Question: I have a UITextbox on the bottom of my screen (which is the table you see in the graphic below).
On the iPhone 3GS/4/4S it shows up correctly on the bottom. However, on my iphone 5, it is on the same screen where it would normally be on a regular iphone, screenshot below:

Is there a way to resolve this through IB or must it be done with code?
You can see a bit of blank white space at the bottom where the last tab is cut off, it looks like its still reserving room for the input box.
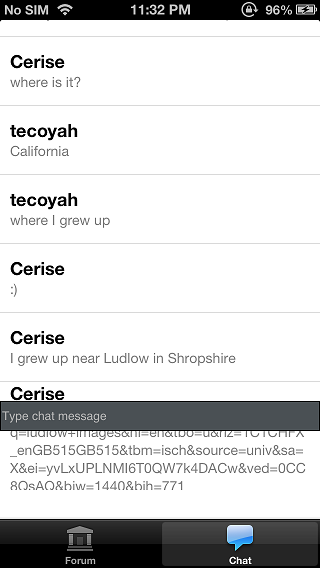
Answer: In interface builder (where you're using strings & struts and auto layout), you can change what you're looking at by selecting the view controller you want to work with and then, in the Attributes Inspector for the view controller, touch this pop-up menu:
iPhone 5 screen size:

iPhone 4 & earlier screen size:

You can then see the difference between the two iPhone screen sizes.
Now, to get the text field to hug (or stay aligned at the bottom), click the bottom strut for the text field. It should look something like this: